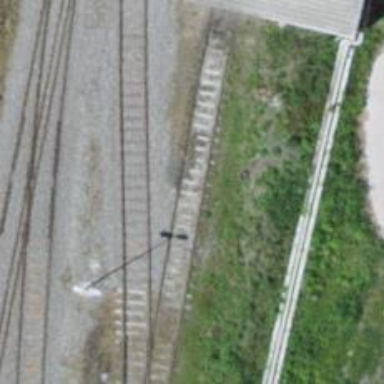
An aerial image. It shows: Rail spur service.